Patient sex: M
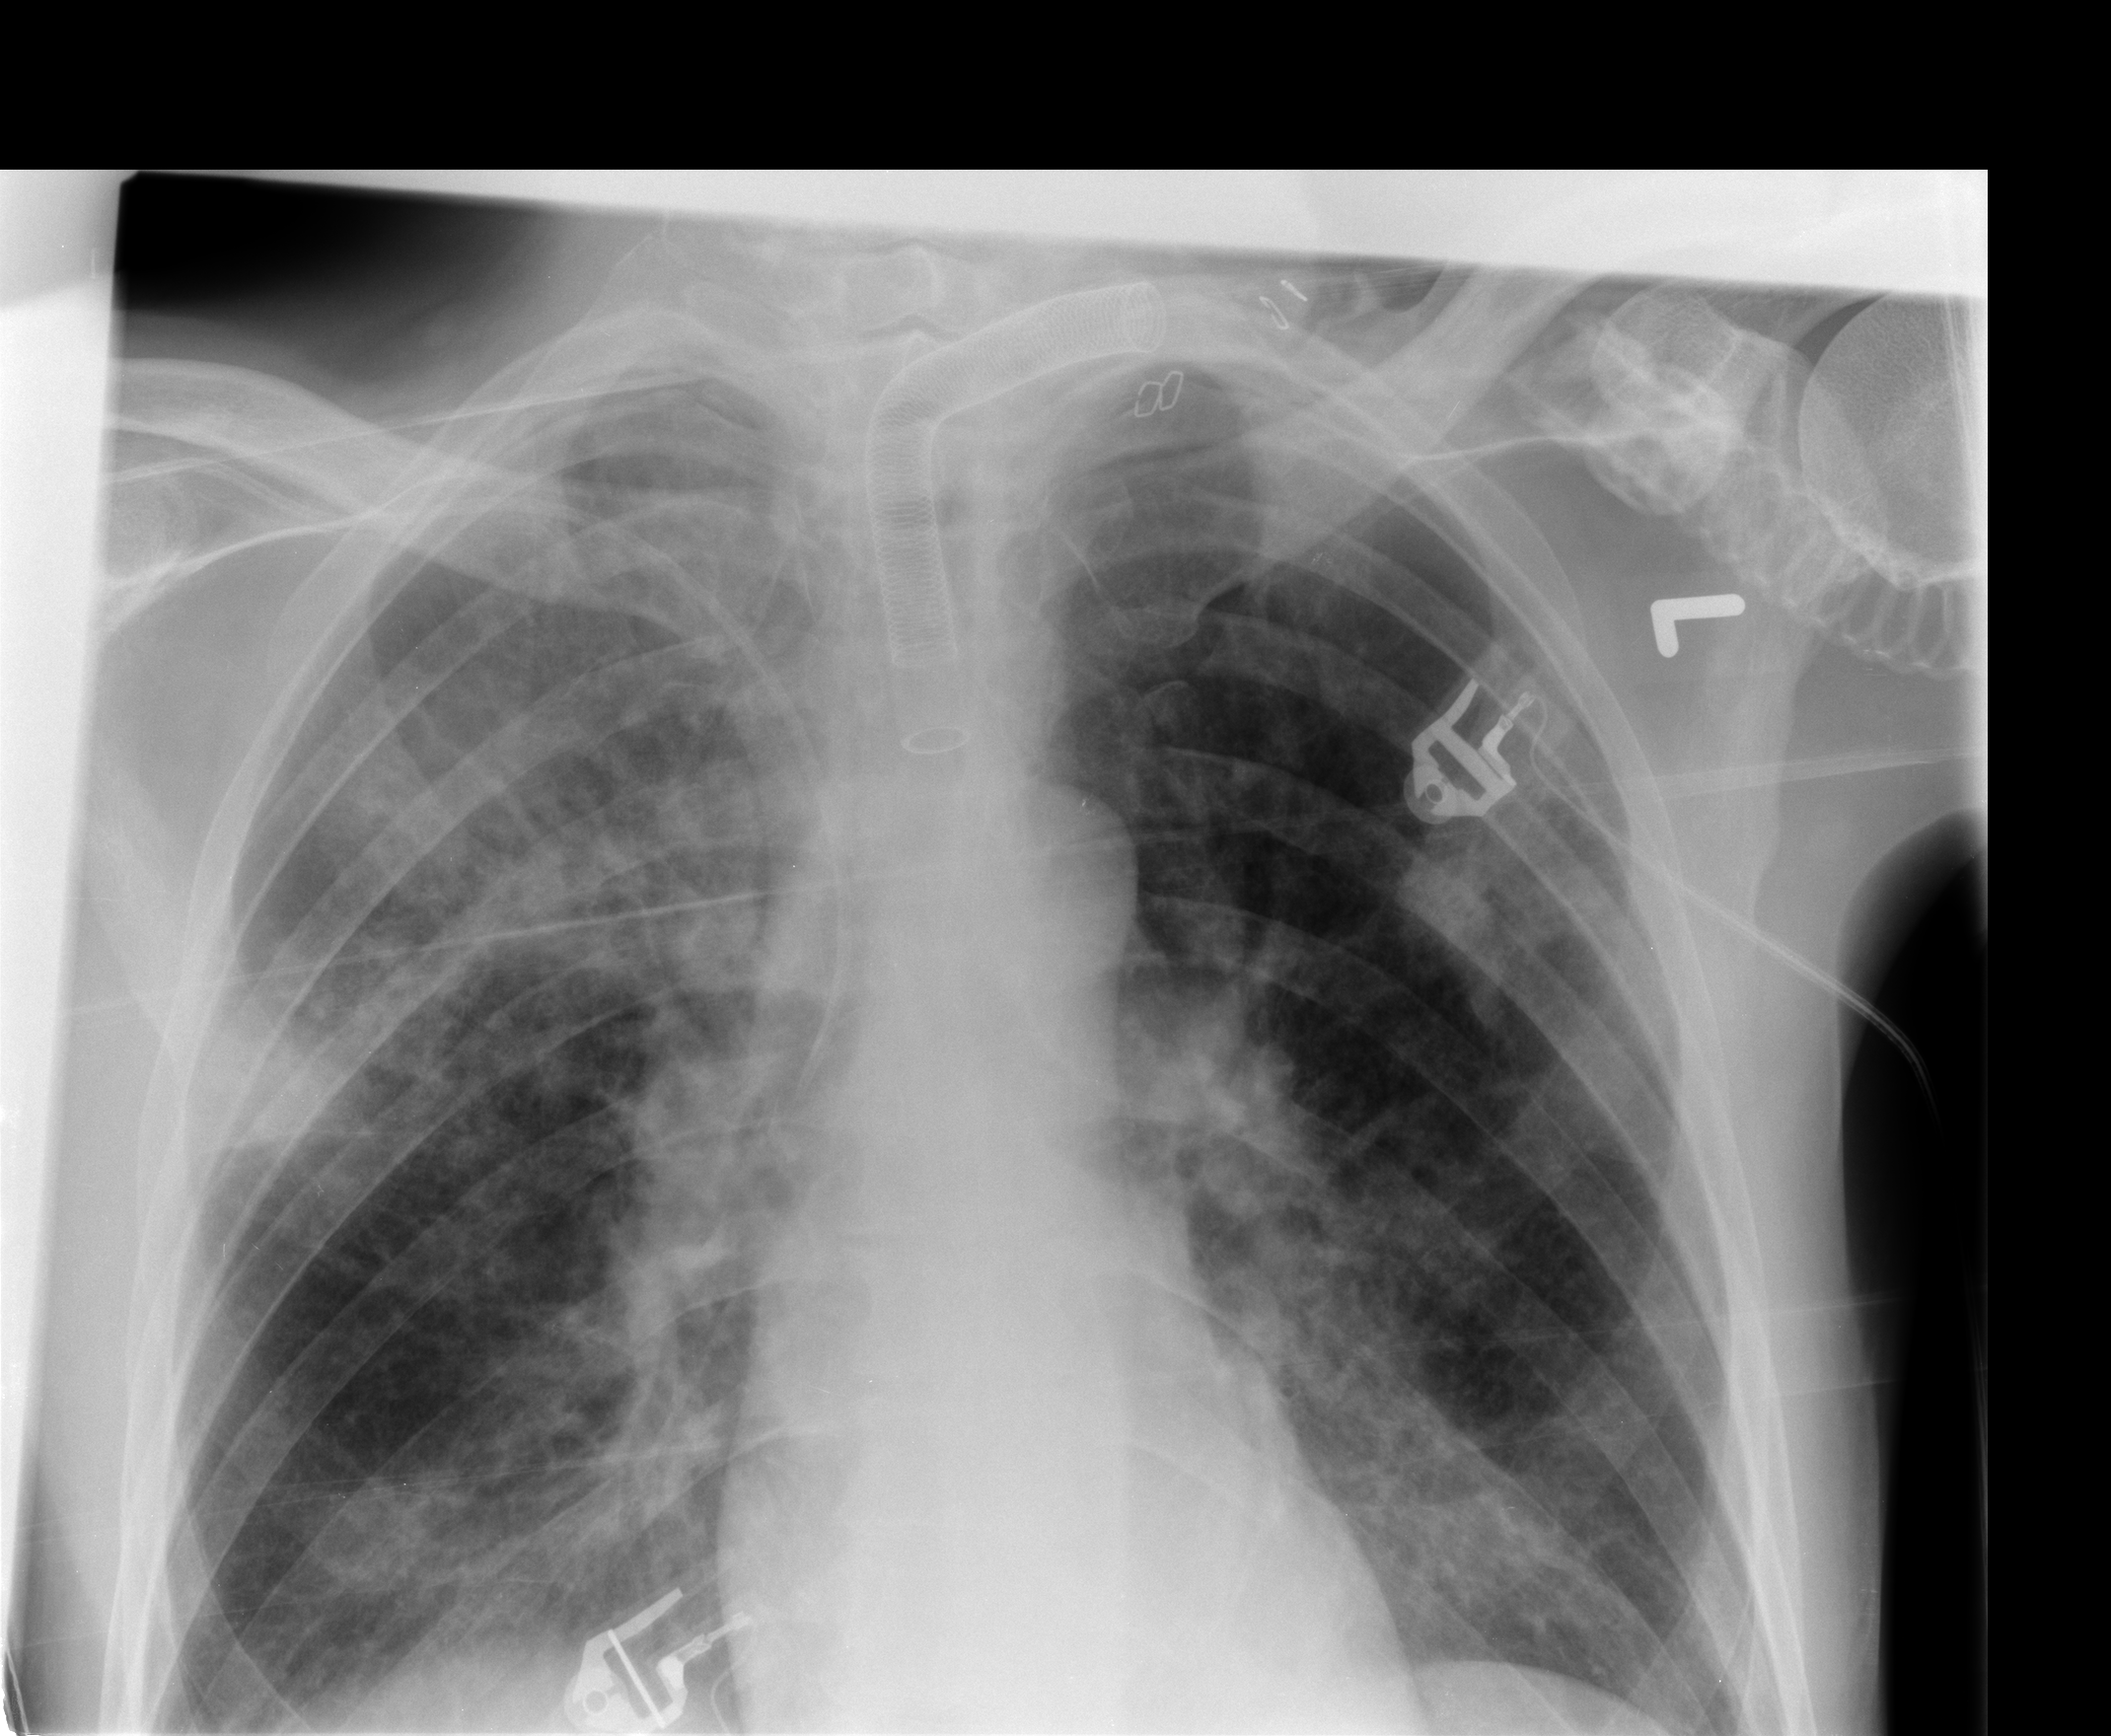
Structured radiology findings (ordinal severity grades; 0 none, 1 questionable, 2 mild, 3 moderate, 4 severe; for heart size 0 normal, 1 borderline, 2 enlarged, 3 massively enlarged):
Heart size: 0
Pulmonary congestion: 1
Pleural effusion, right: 0
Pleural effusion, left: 0
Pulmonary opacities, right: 3
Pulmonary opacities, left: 2
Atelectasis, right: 3
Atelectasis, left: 2